Field crop: maize
Growth stage: 1
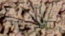
Species: lolium